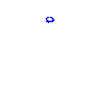
Particle: kaon